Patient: sex M, age 26
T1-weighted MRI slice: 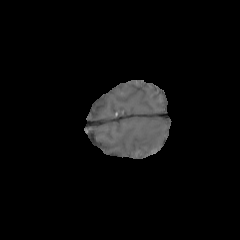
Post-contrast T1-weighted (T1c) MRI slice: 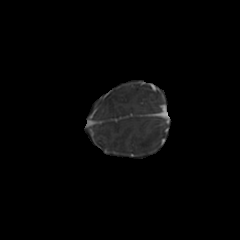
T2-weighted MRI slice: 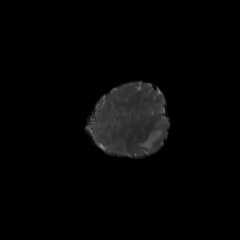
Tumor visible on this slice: yes
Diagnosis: Astrocytoma, IDH-mutant
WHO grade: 4